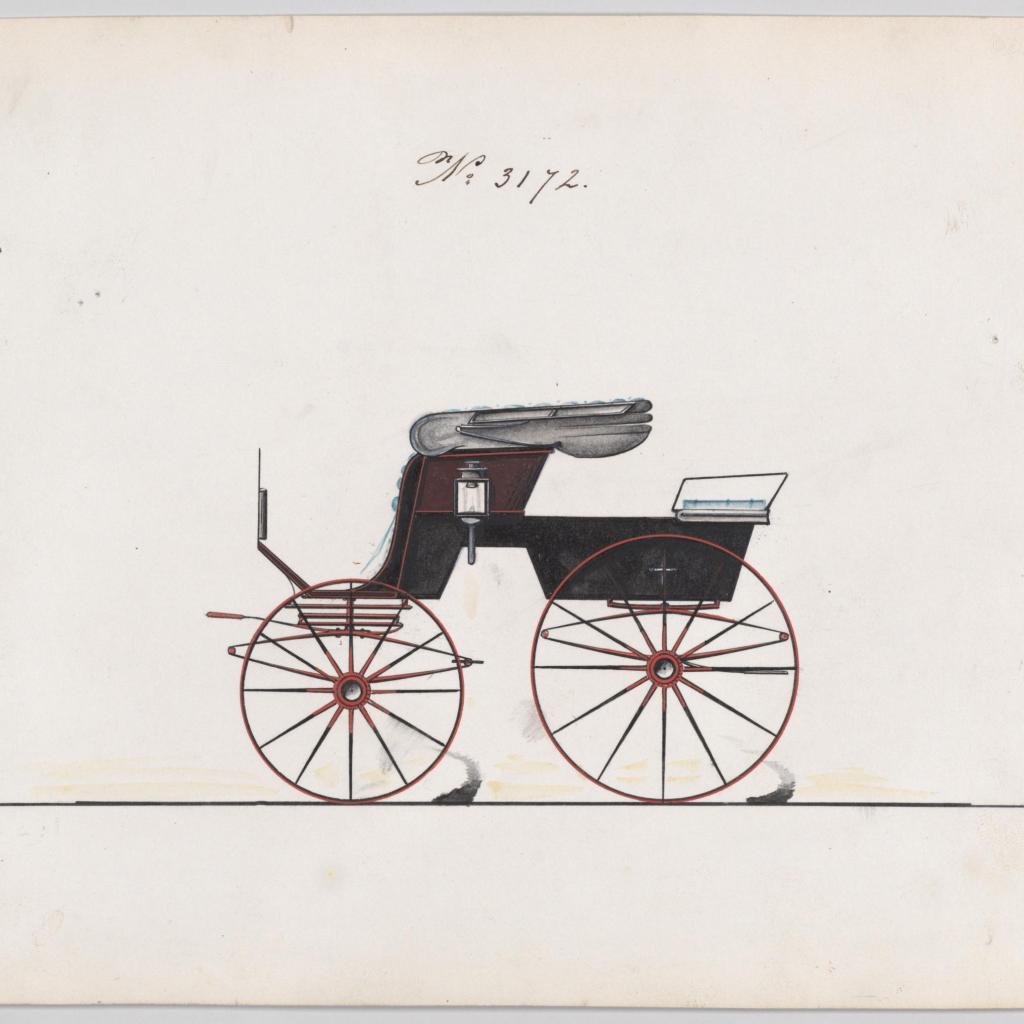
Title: Stanhope Phaeton #3172
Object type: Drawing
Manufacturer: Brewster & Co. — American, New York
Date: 1875
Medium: Pen and black ink, watercolor and gouache
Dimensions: sheet: 6 5/8 x 9 1/2 in. (16.8 x 24.1 cm)
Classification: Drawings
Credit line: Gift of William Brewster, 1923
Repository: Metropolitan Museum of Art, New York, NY